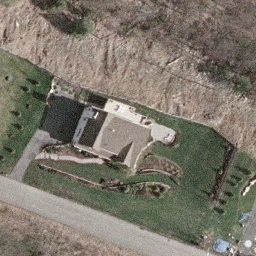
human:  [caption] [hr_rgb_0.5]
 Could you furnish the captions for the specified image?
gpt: This is a sparse residential area with a villa surrounded by lawn and a road beside .

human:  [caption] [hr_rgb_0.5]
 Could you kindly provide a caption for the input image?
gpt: A villa with grey roofs is surrounded by trees and lawn in the sparse residential area .

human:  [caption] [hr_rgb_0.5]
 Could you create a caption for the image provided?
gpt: A villa with lawn surrounded and a road beside is in the sparse residential area .

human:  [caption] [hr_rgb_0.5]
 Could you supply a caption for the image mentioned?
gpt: A villa with grey roofs is in the sparse residential area .

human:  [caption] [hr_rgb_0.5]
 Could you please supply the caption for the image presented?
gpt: A villa with lawn surrounded and a road beside .